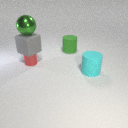
large green metal sphere above small red metal cylinder